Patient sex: F
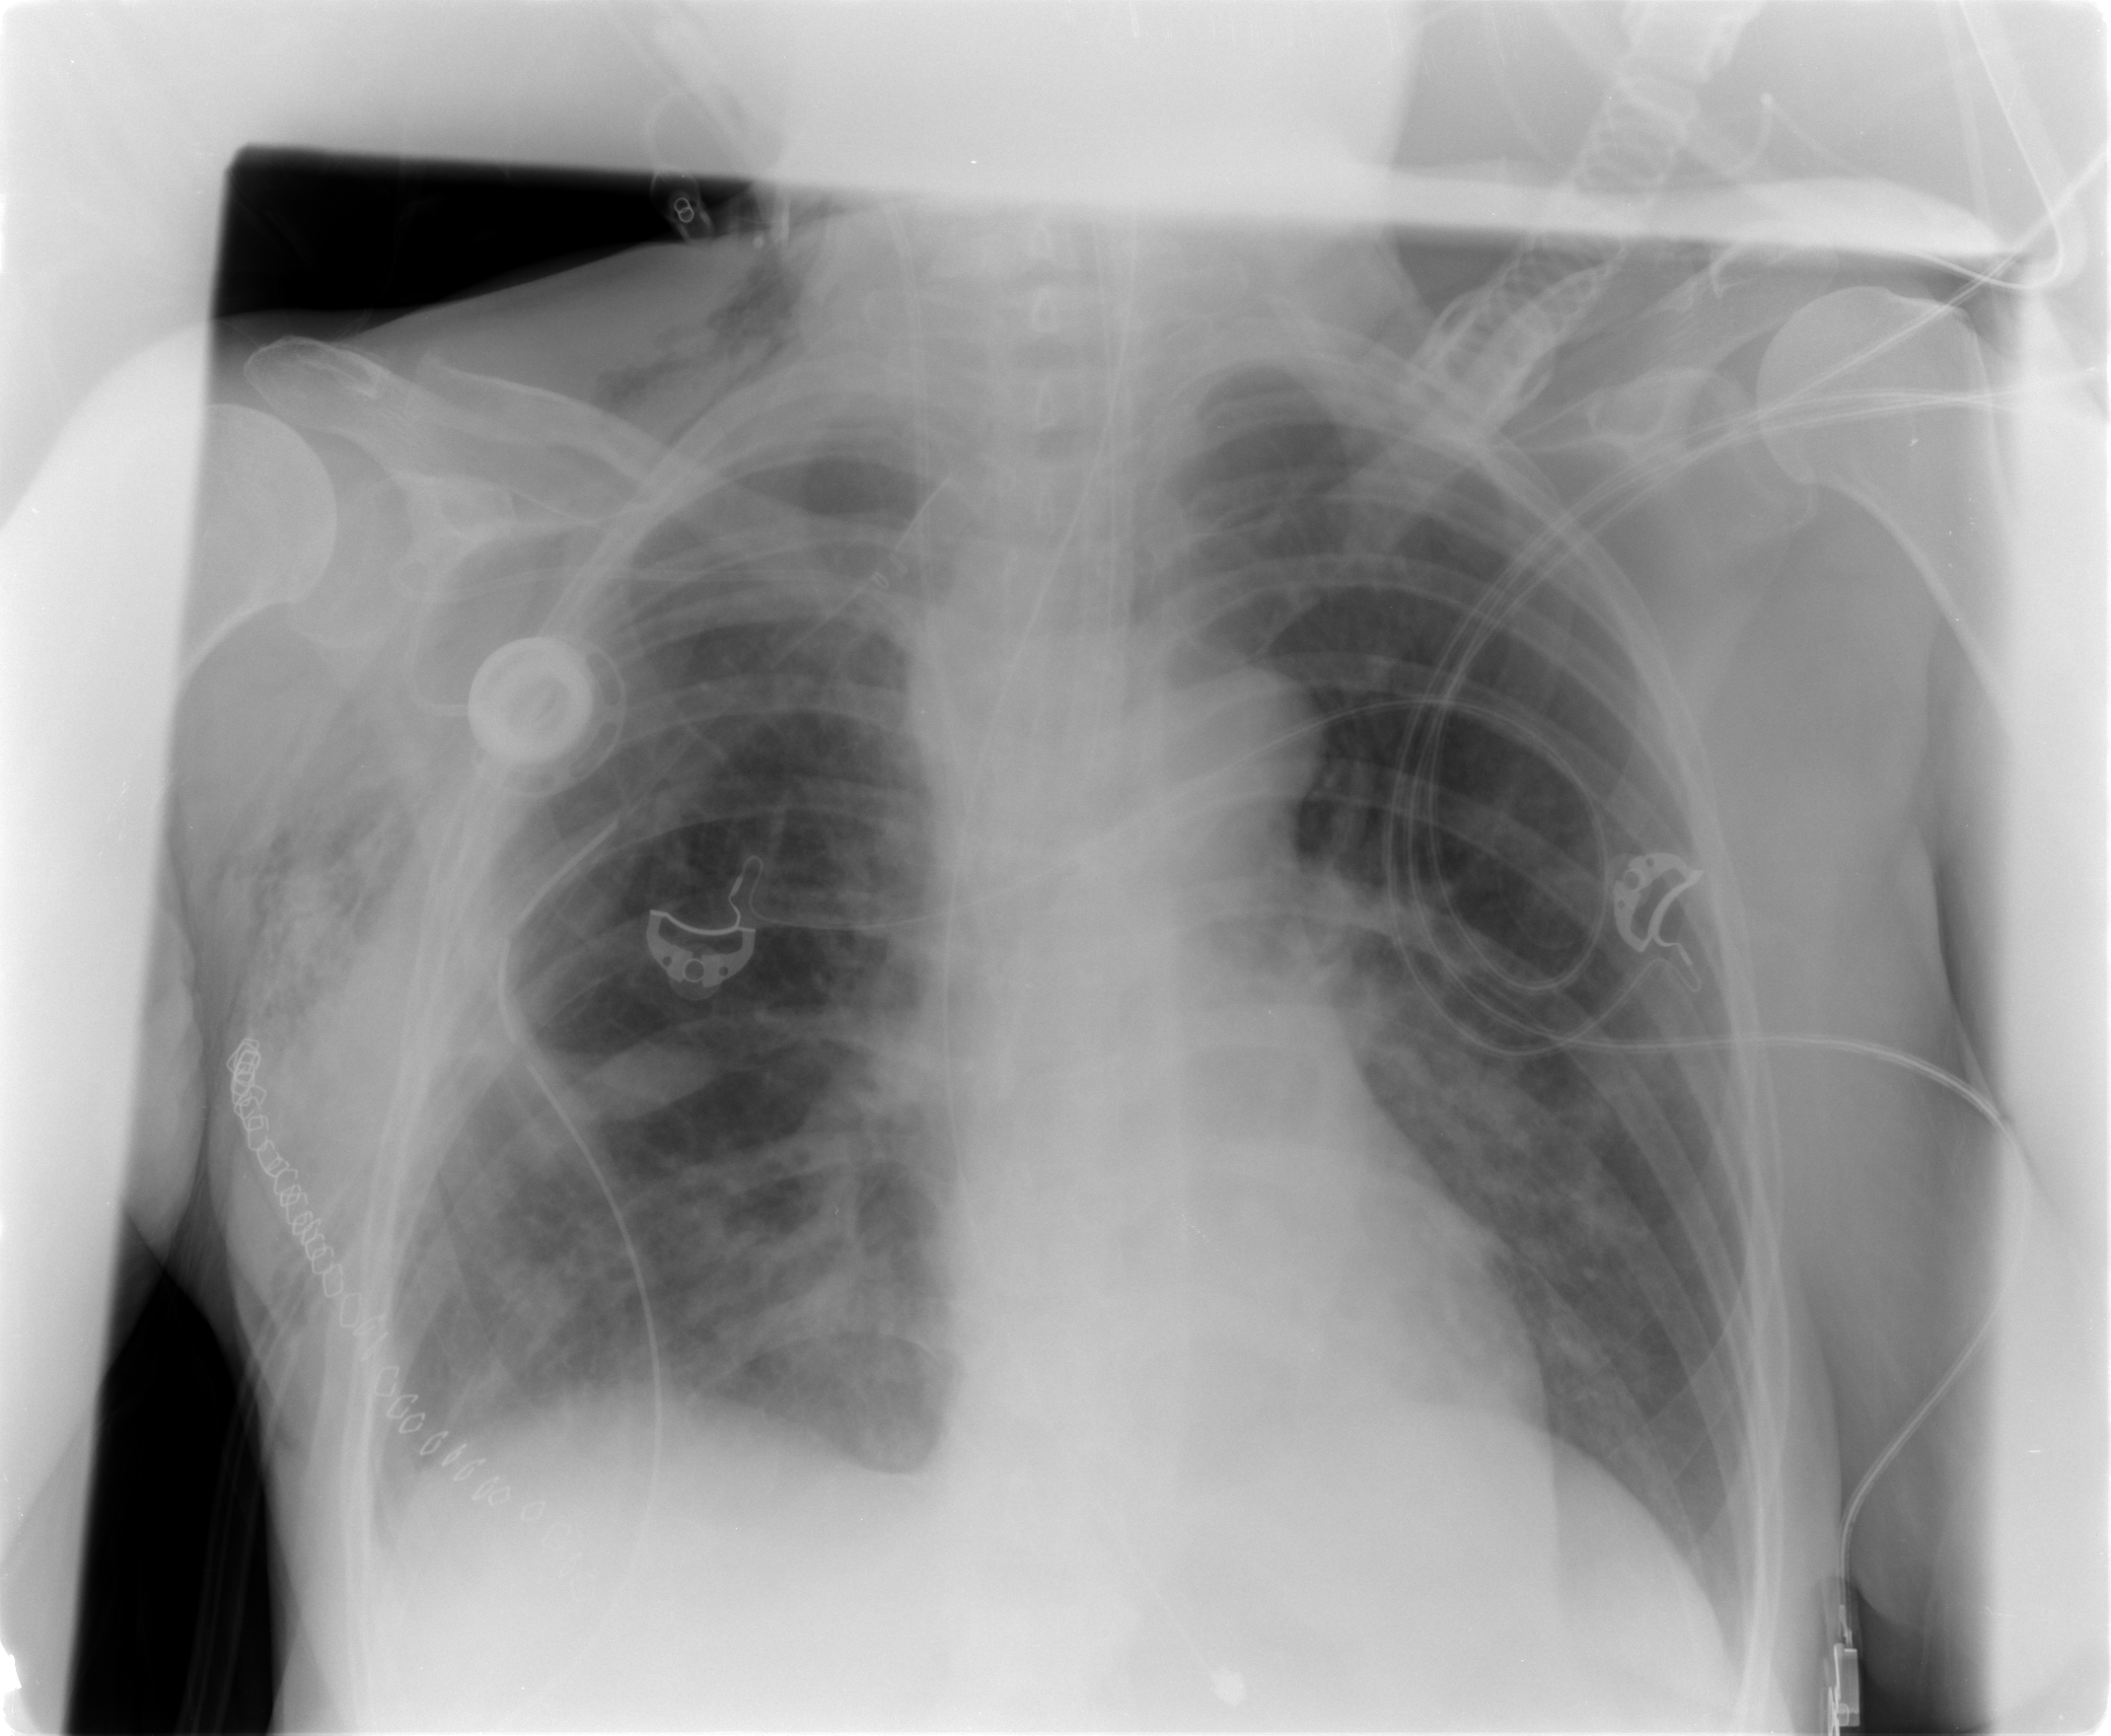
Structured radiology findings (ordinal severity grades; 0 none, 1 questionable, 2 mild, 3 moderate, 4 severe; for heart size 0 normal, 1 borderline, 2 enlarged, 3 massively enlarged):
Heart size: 0
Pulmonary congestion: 0
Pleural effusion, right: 2
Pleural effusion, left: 0
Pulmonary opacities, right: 2
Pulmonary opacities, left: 0
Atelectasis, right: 2
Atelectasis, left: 0